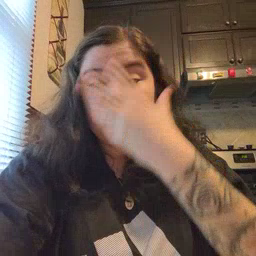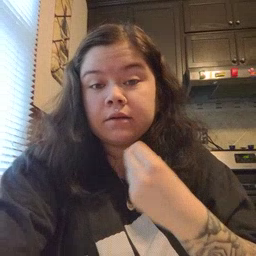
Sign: pretty